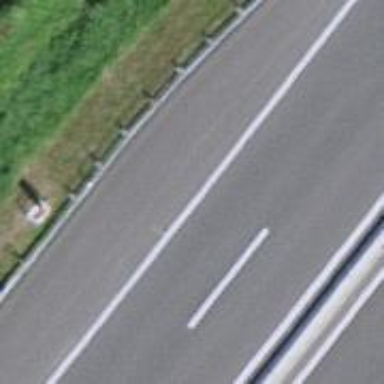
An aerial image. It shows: Asphalt motorway.